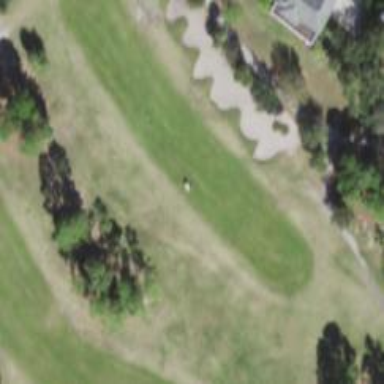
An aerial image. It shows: Grassy area designated as golf fairway.